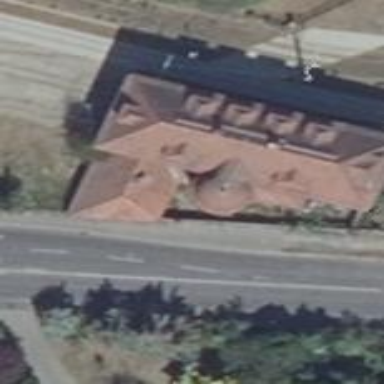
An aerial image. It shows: Hipped roof house.